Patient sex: M
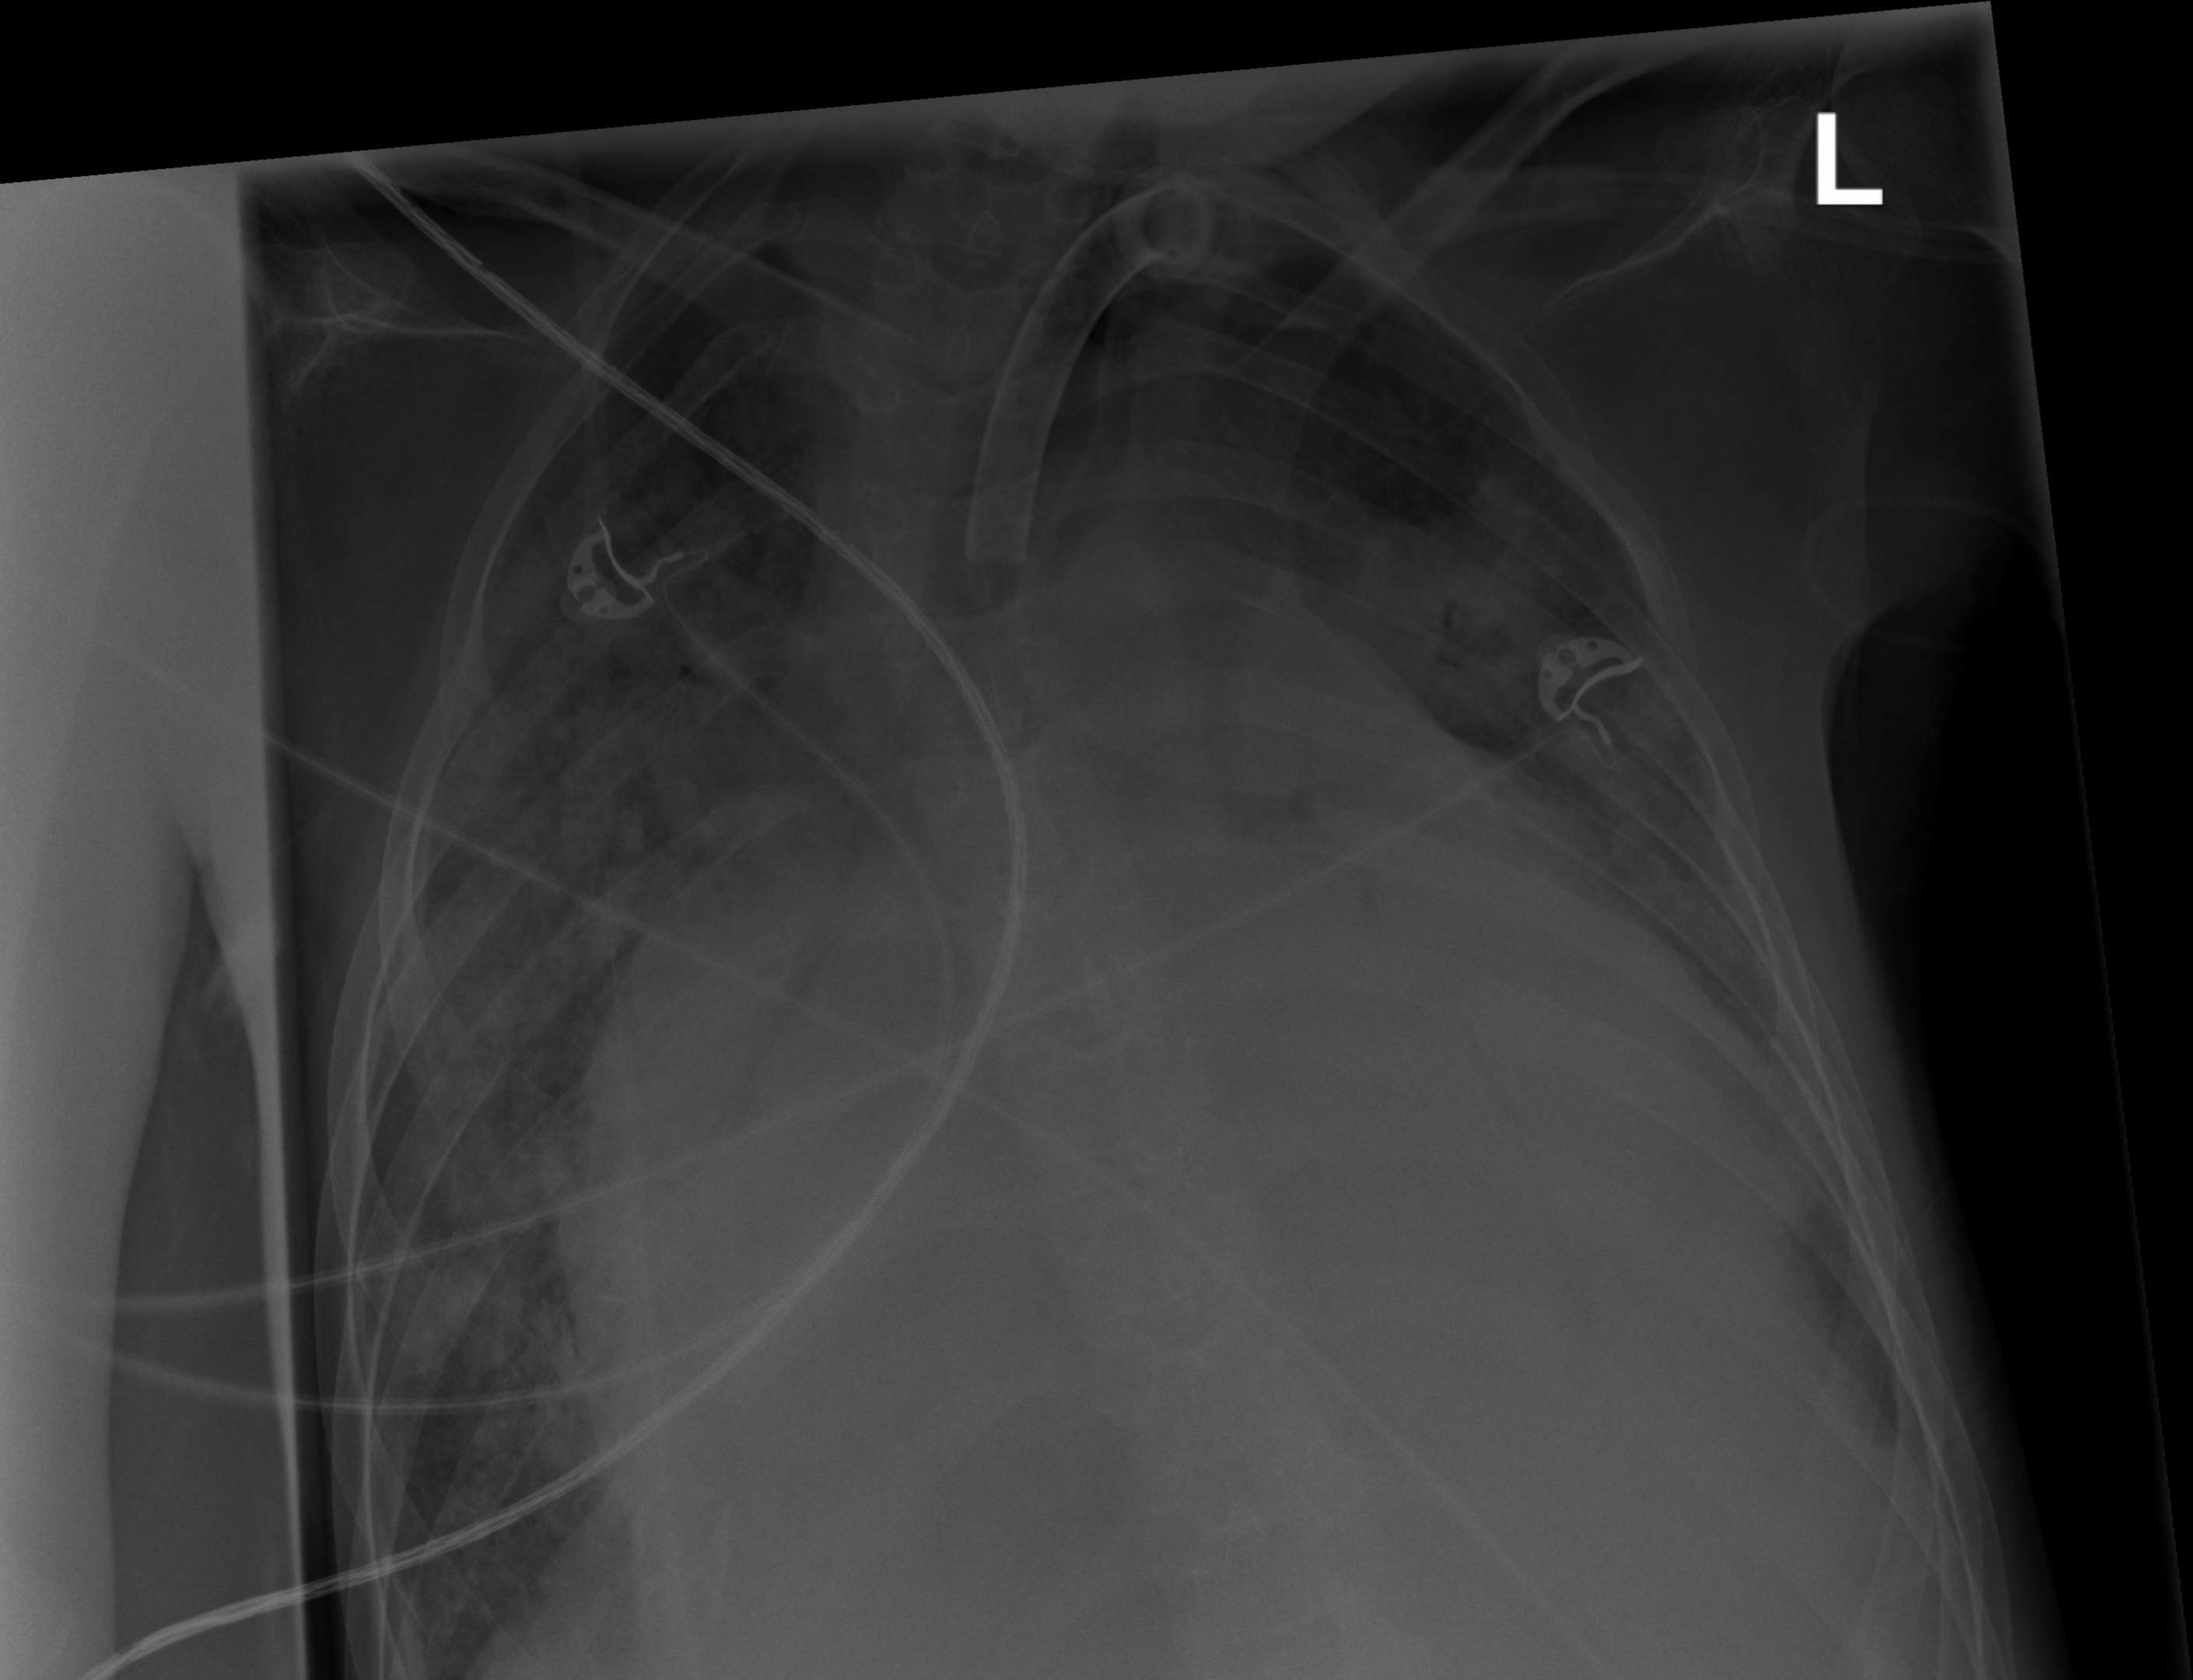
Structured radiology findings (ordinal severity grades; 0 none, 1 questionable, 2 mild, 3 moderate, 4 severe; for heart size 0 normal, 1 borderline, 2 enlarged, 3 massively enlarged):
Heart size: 3
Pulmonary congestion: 2
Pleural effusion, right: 0
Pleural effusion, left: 1
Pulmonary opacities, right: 2
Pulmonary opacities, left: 2
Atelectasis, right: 2
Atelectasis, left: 2